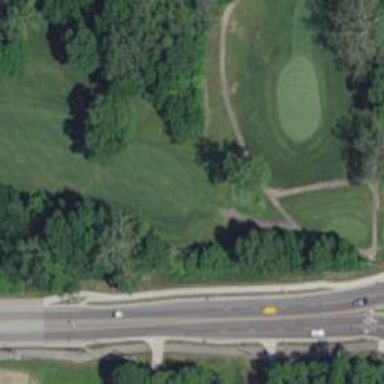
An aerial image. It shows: Service road designated as golf cart path.